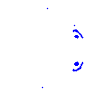
Particle: electron